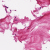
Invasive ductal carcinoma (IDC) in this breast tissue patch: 0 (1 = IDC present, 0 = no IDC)